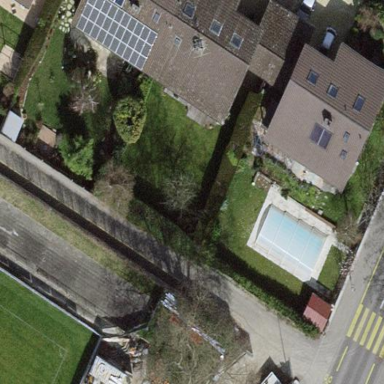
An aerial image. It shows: Garden surrounded by fence.